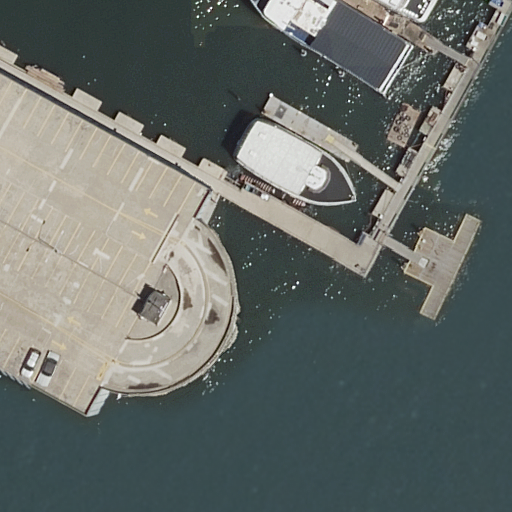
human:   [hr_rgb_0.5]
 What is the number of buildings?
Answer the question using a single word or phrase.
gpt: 1

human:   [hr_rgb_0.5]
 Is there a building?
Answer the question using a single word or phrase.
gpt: yes

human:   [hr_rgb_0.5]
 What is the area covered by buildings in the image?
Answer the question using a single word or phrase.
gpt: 2288m2

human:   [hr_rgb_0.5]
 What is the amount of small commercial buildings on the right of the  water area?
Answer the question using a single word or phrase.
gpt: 0

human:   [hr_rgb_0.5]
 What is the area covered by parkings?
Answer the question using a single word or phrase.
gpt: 2288m2

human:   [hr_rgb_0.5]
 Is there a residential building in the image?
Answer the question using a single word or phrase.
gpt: yes

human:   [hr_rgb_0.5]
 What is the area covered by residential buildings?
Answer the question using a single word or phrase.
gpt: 2288m2

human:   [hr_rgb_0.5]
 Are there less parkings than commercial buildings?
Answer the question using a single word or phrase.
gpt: no

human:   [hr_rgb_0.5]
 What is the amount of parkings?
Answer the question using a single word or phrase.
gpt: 1

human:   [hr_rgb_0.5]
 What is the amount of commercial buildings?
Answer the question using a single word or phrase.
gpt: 0

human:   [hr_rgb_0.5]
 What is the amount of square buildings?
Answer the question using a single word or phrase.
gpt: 0

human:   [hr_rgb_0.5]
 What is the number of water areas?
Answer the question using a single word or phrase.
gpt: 1

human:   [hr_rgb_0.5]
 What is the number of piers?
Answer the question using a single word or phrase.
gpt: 1

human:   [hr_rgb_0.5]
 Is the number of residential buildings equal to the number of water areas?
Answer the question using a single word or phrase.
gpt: yes

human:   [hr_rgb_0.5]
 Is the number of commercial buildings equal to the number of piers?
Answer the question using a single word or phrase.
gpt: no

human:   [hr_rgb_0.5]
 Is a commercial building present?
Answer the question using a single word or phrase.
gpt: no

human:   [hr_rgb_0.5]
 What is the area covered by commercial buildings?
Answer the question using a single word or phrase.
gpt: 0m2

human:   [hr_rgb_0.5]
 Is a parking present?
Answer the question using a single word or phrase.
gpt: yes

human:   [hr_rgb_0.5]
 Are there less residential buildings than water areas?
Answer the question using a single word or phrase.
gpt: no

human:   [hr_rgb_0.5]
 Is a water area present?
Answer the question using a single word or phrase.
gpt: yes

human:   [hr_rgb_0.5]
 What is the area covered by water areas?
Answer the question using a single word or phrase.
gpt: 8267m2

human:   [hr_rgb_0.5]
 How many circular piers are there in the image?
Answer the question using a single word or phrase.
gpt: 0

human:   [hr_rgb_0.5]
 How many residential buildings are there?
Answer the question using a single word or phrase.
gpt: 1

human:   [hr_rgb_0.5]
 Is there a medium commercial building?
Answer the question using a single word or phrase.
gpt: no

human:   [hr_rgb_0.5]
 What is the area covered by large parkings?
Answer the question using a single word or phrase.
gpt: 2288m2

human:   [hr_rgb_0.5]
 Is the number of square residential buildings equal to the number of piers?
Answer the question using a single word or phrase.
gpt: no

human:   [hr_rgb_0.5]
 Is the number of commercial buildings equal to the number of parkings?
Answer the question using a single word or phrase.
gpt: no

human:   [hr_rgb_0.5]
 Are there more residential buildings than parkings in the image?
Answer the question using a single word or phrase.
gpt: no

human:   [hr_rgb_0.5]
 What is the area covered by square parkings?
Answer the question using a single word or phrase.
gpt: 0m2

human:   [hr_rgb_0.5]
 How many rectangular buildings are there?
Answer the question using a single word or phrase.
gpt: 0

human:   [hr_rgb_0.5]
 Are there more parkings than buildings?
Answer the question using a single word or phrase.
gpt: no

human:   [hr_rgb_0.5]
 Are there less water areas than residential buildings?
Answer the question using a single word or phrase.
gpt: no

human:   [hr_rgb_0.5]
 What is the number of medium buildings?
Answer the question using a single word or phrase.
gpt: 0

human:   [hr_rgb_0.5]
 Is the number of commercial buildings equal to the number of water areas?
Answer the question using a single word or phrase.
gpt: no

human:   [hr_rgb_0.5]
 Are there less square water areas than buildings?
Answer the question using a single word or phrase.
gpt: yes

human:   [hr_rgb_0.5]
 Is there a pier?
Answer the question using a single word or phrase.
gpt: yes

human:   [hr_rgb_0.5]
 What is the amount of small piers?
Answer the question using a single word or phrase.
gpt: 1

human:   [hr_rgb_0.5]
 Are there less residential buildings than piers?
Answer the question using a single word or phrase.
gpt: no

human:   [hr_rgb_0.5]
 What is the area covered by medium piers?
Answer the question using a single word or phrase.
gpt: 0m2

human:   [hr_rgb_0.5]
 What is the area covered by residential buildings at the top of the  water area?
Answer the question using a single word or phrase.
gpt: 0m2

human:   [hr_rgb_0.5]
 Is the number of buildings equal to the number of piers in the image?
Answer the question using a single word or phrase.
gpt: yes

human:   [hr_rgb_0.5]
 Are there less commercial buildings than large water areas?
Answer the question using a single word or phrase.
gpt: yes

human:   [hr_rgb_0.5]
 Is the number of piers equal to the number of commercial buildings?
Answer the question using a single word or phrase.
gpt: no

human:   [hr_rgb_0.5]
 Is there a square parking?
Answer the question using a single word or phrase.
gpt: no

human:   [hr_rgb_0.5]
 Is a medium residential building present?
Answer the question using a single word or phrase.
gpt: no

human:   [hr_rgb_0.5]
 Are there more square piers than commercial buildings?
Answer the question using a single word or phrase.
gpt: no

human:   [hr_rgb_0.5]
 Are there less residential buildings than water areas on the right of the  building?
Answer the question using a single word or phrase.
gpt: no

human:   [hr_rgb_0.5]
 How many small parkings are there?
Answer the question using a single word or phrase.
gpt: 0

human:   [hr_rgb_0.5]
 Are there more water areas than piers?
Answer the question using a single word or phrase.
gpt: no

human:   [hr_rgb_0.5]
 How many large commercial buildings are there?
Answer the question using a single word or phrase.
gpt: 0

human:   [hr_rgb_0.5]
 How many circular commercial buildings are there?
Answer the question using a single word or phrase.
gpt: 0

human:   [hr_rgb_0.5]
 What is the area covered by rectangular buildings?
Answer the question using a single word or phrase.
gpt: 0m2

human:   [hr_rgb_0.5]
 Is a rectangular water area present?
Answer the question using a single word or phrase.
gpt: no

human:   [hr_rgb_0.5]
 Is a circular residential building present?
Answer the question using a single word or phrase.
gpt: no

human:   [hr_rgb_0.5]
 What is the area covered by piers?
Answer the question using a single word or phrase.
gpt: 0m2

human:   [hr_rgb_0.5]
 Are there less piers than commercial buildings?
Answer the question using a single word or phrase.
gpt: no

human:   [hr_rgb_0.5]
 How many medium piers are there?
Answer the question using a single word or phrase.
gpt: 0

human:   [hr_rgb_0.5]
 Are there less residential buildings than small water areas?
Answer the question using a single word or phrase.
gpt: no

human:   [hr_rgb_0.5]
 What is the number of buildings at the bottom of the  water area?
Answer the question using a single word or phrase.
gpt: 0

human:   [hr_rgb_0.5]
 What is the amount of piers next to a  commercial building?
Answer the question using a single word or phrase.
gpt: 0

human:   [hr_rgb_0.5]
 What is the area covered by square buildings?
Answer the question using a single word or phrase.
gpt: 0m2

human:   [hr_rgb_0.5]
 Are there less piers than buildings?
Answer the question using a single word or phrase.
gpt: no

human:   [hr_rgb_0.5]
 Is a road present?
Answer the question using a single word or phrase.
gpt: no

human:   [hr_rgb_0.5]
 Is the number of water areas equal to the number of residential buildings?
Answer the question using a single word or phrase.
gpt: yes